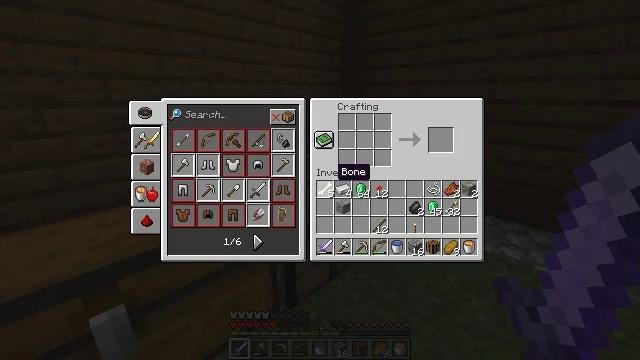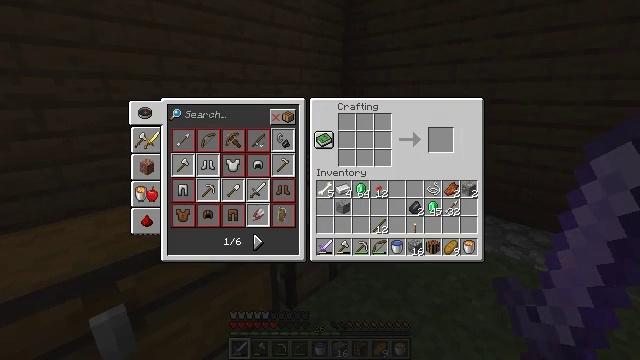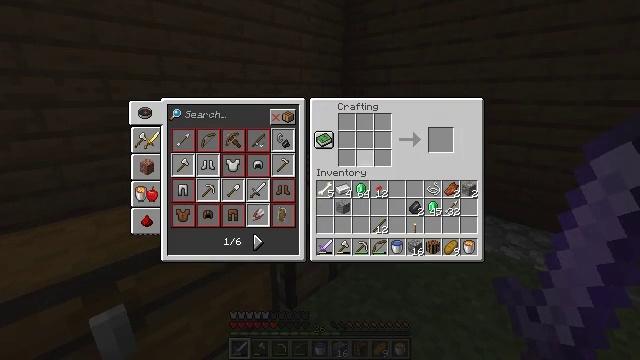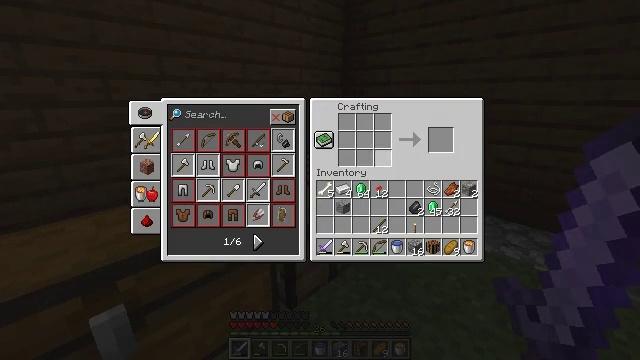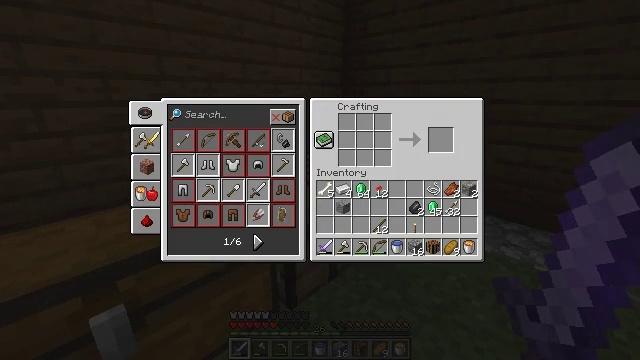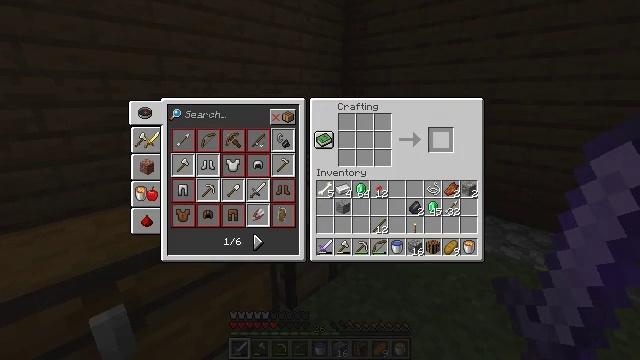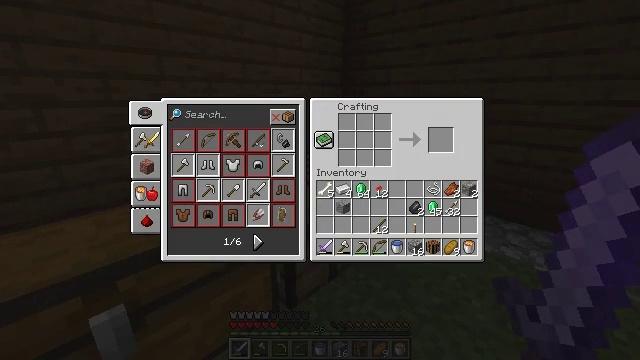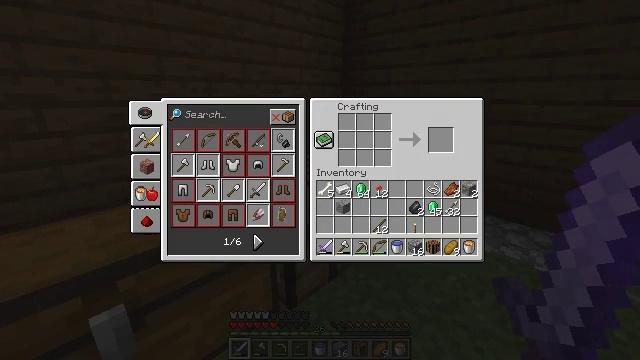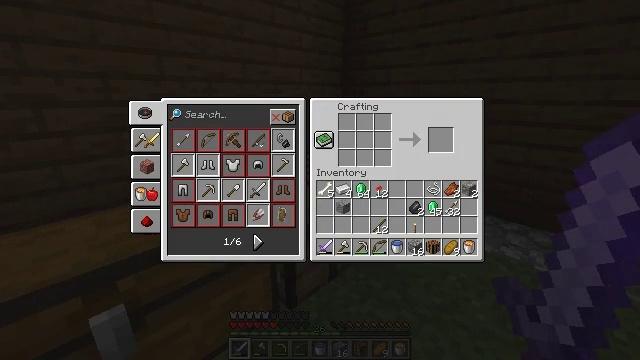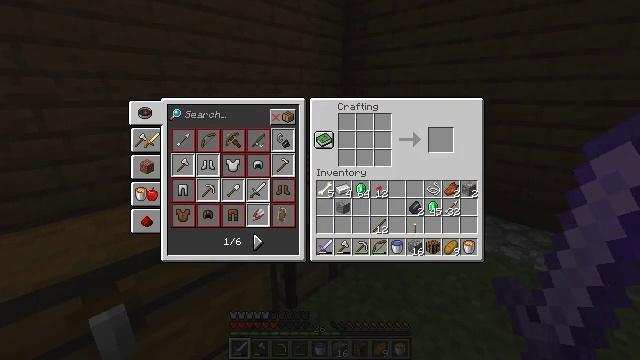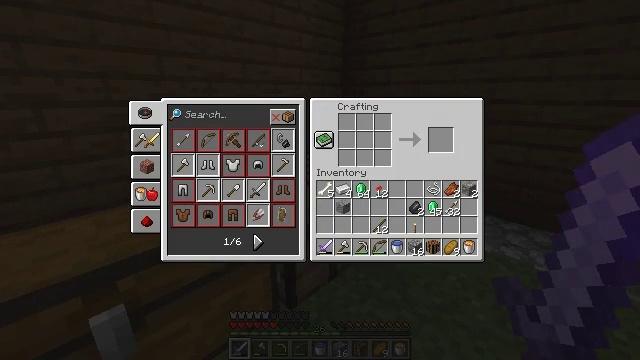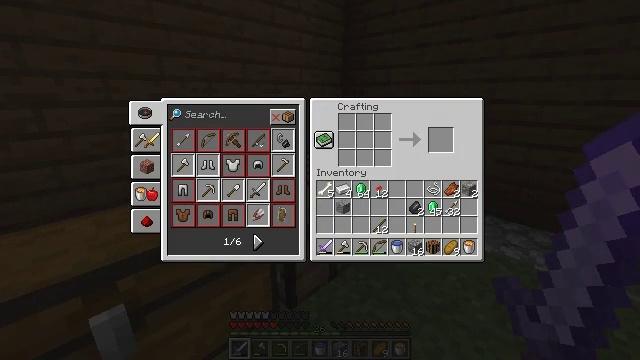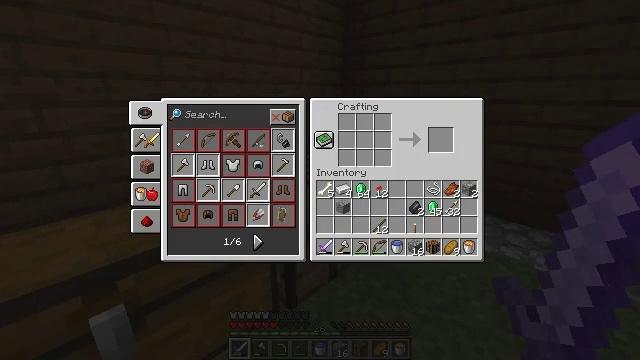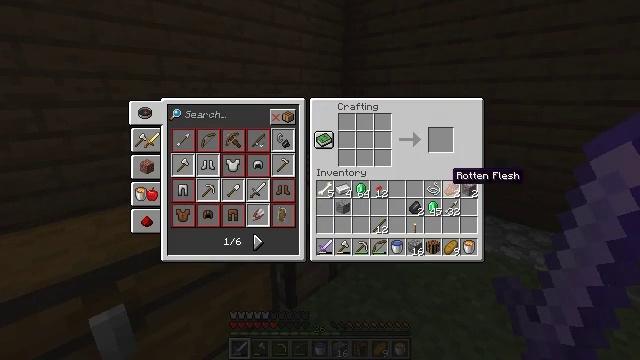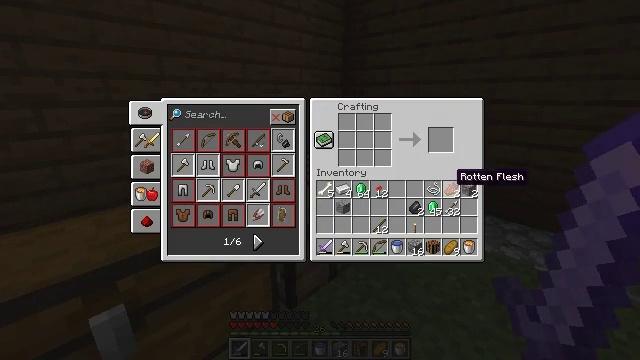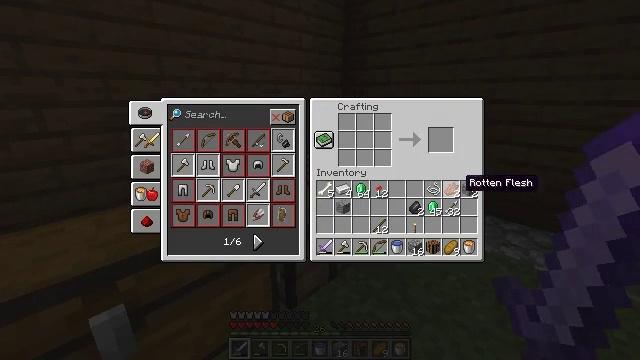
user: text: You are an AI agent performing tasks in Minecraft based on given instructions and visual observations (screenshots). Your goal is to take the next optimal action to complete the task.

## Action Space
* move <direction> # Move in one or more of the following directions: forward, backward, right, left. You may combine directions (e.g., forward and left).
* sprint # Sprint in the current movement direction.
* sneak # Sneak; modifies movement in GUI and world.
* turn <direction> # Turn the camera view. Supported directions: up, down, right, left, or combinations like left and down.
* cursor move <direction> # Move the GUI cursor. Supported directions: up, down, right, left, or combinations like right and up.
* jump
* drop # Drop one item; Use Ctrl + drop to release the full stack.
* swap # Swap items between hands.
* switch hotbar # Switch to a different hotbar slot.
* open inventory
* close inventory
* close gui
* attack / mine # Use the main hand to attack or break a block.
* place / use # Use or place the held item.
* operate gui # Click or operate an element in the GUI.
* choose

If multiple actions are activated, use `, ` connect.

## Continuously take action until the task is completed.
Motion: motion action
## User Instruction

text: Make a smithing table using the crafting interface.
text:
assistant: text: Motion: no_op
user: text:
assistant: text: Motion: cursor move right and up
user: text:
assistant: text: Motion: cursor move right
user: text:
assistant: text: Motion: cursor move right
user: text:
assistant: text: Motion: cursor move right and up
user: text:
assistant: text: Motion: no_op
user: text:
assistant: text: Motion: no_op
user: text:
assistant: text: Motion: cursor move down
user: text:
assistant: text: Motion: cursor move down
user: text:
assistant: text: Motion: cursor move down
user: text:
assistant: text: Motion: no_op
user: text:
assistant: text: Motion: no_op
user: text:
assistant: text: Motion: no_op
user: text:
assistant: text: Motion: no_op
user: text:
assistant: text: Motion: cursor move right
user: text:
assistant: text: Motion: no_op
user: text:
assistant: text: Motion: cursor move left and up
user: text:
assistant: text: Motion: cursor move left and up
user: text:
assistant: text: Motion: no_op
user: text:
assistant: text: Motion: no_op
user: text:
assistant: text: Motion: cursor move right and down
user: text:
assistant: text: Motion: cursor move right
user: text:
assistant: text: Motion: no_op
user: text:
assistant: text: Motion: no_op
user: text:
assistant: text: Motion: no_op
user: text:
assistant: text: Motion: no_op
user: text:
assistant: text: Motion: no_op
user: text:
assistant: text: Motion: no_op
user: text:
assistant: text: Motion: no_op
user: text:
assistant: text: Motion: turn left, close gui